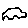
Label: car